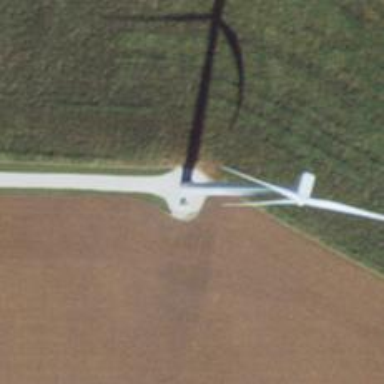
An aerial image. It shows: Wind generator powered by horizontal axis wind turbine.